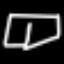
Label: pants